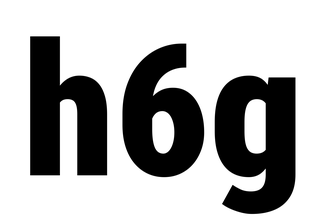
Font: Roboto_Condensed_Black